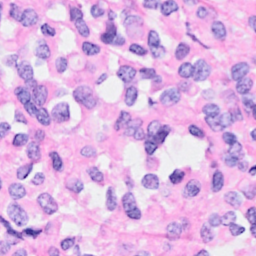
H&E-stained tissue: Breast